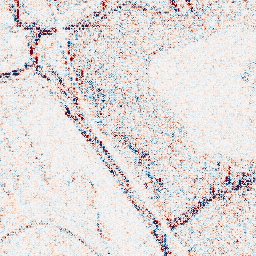
Category: wavelet
Decomposition family: wavelet_reverse_biorthogonal
Decomposition parameters: wavelet: rbio2.4
level: 1
Upsampling method: sinc_hamming
Upsampling parameters: scale: 2
kernel_size: 16
Upsampling scale: 2